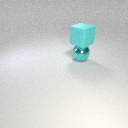
large cyan rubber cube above large cyan metal sphere